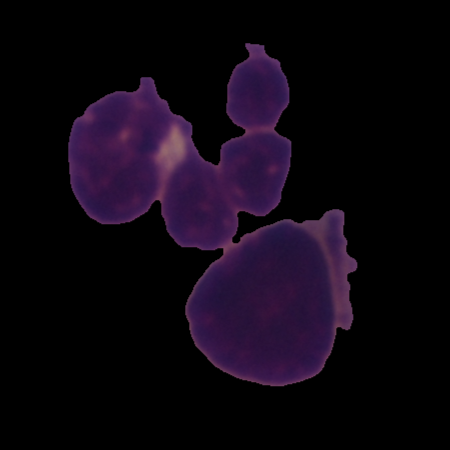
Label: healthy